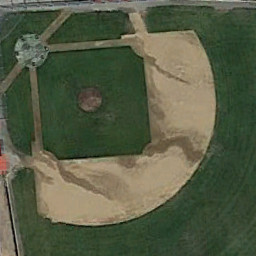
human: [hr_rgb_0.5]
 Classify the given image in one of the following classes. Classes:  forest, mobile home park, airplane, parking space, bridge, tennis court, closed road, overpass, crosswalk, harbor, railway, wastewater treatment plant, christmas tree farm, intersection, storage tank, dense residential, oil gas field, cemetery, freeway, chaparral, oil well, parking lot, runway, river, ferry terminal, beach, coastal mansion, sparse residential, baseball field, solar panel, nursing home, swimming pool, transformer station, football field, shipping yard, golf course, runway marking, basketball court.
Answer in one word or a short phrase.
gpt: baseball field